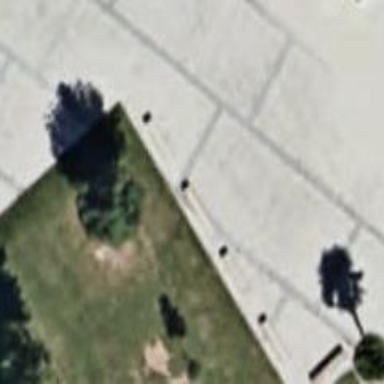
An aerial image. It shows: Light grey bench.